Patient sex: M
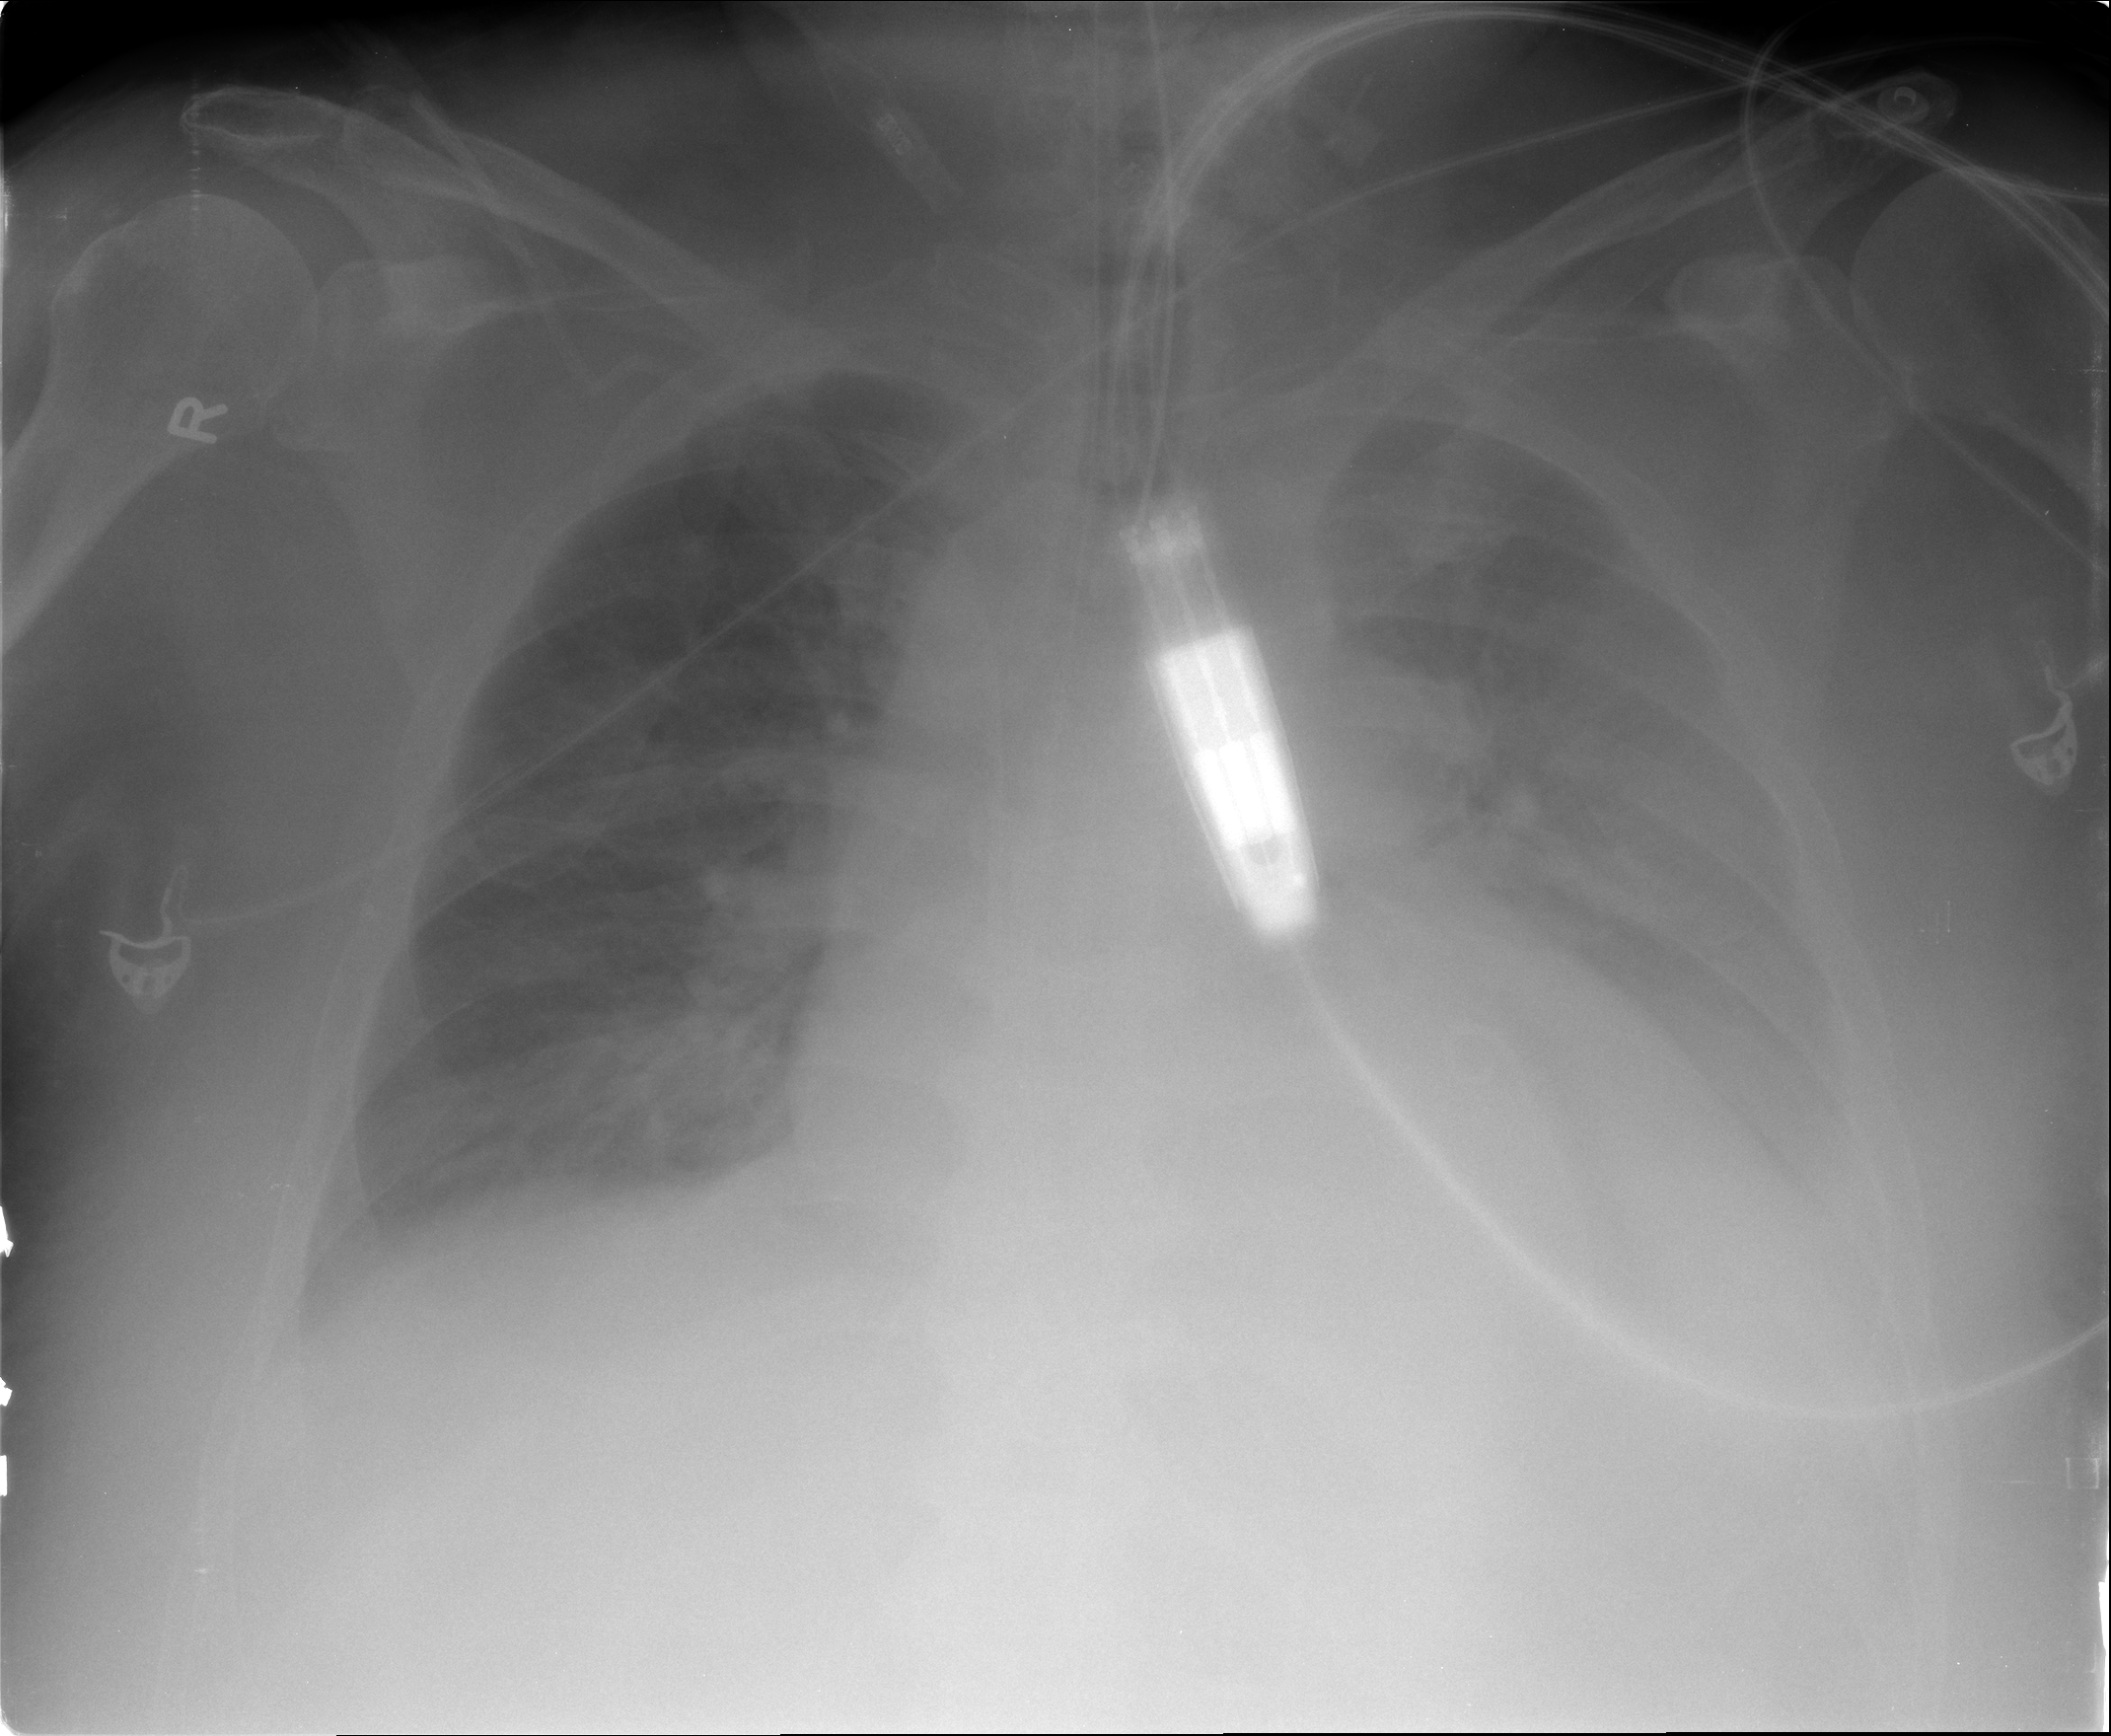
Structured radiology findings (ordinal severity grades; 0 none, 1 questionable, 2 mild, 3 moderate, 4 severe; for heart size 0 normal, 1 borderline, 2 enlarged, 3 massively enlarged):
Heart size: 3
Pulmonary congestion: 2
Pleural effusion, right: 2
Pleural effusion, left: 3
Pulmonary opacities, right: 3
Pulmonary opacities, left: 2
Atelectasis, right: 2
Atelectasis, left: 3